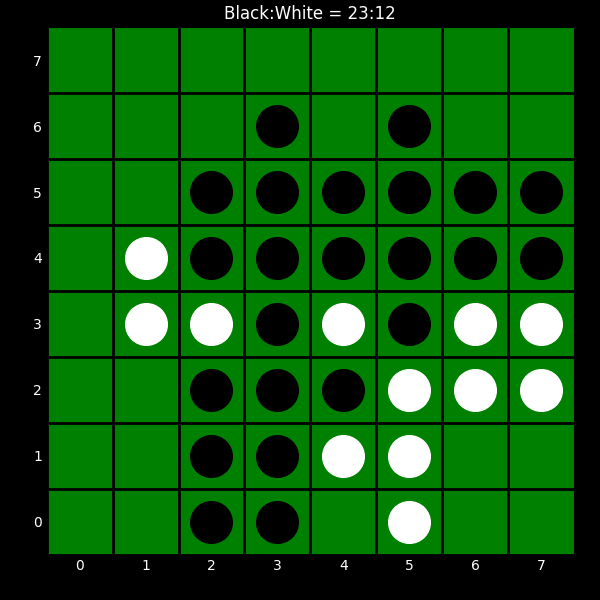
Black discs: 23
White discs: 12